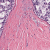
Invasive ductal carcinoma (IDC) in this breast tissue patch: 0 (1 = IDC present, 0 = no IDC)